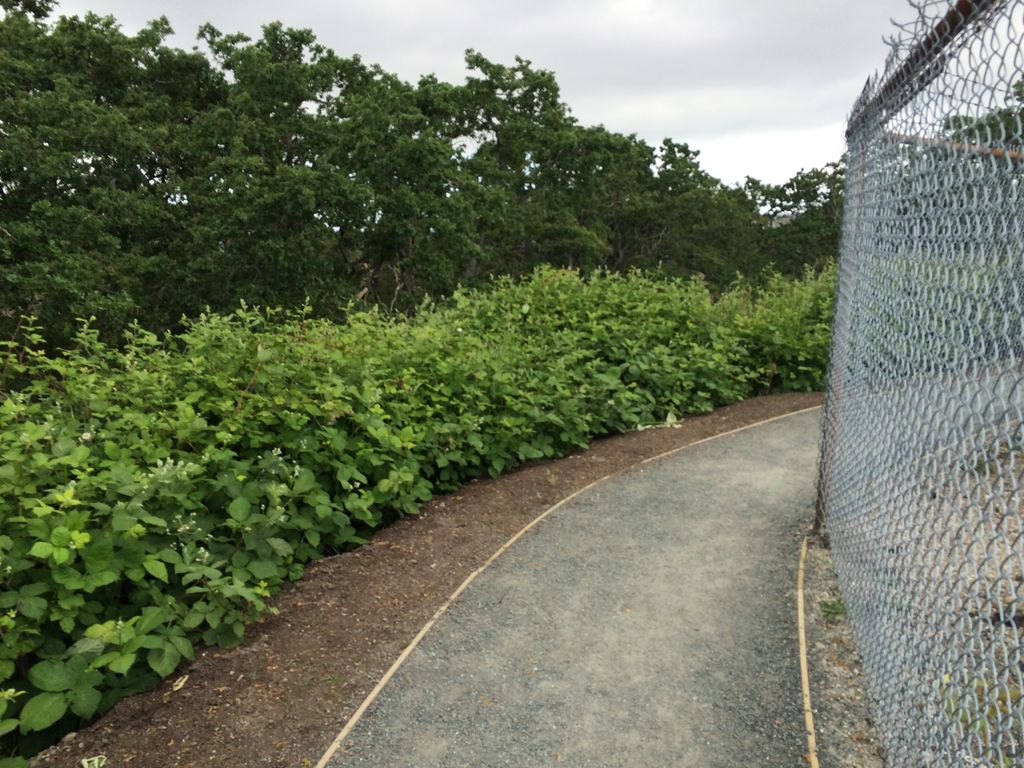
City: victoria